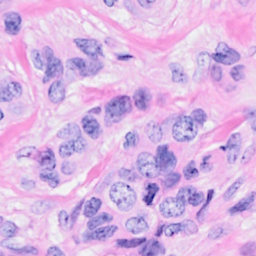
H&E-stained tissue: Breast